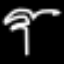
Label: palm tree